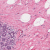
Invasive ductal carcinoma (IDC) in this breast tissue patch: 0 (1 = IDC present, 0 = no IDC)